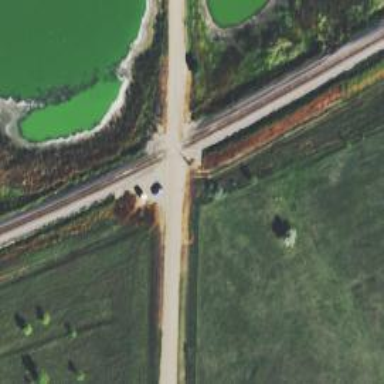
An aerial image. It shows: Unclassified road.